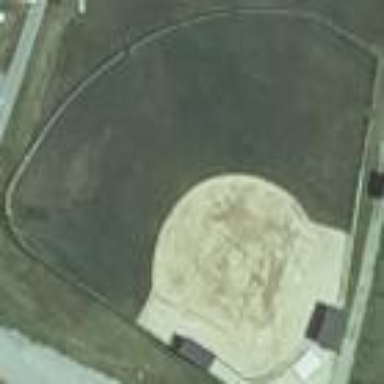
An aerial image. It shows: Softball pitch for leisure and sport activities.